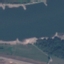
Land use / land cover class: River